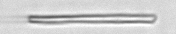
Label: fiber